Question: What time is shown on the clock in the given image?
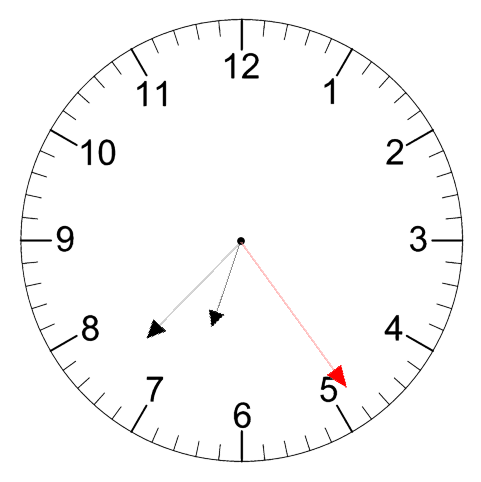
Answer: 06:37:24